Question: My WPF application has a ListBox with lots of items in it. When the user clicks on one item with the right mouse button to open the context menu, I need to evaluate the currently selected items to build the menu item title that tells the user what happens with this command.
This command will setup a filter on the items and should indicate the resulting filter, which is based on data from the selected items, in advance.
Since I don't know of any way to get the ListBox' selected items through MVVM into the view model, I did it with code behind. The SelectionChanged event handler sends the selected items to the view model.
Unfortunately, when the user clicks fast enough, this list of selected items is outdated. I often get to see the previous selection, not the current. Only if I hold the right mouse button long enough, the selection is up-to-date.
Here's a screenshot of my test app (below):

Q: How can I reliably get the current selection for the context menu title?
I've made a very simple test case so you can reproduce the issue. The converter has a short delay to simulate activity. My real converter does not have this delay, but since the views are more complex, it also takes a short moment to load the UI, which has the same effect.
Here's the code: <URL>
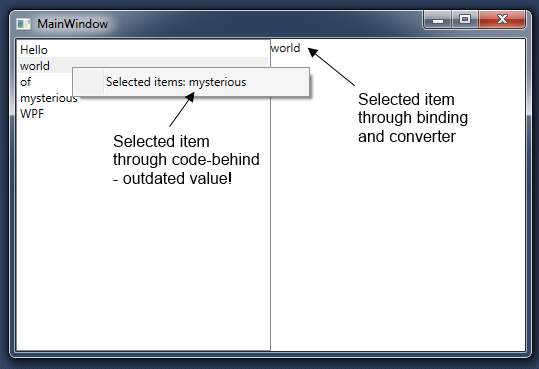
Answer: Update your ViewModel to this
'''
internal class MainViewModel : INotifyPropertyChanged
{
private List<string> _selectedItems;
public MainViewModel()
{
MenuCommand = new MenuCommand();
StringItems = new List<string>();
StringItems.Add("Hello");
StringItems.Add("world");
StringItems.Add("of");
StringItems.Add("mysterious");
StringItems.Add("WPF");
}
public List<string> StringItems { get; set; }
public MenuCommand MenuCommand { get; private set; }
public string MenuCommandTitle
{
get { return "Selected items: " + SelectedItems.Aggregate((a, b) => a + ", " + b); }
}
public List<string> SelectedItems
{
get { return _selectedItems; }
set
{
_selectedItems = value;
OnPropertyChanged("MenuCommandTitle");
}
}
public event PropertyChangedEventHandler PropertyChanged;
[NotifyPropertyChangedInvocator]
protected virtual void OnPropertyChanged(string propertyName)
{
PropertyChangedEventHandler handler = PropertyChanged;
if (handler != null) handler(this, new PropertyChangedEventArgs(propertyName));
}
}
'''
You want to update the ContextMenu's binding to notify the UI of the new value.
'''
OnPropertyChanged("MenuCommandTitle");
'''